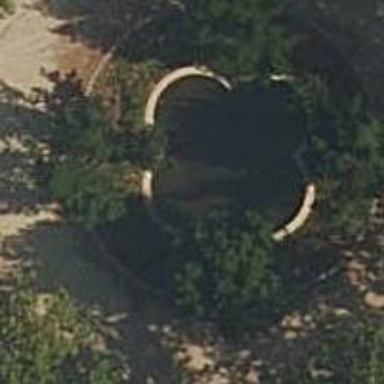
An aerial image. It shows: Fountain.